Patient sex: F
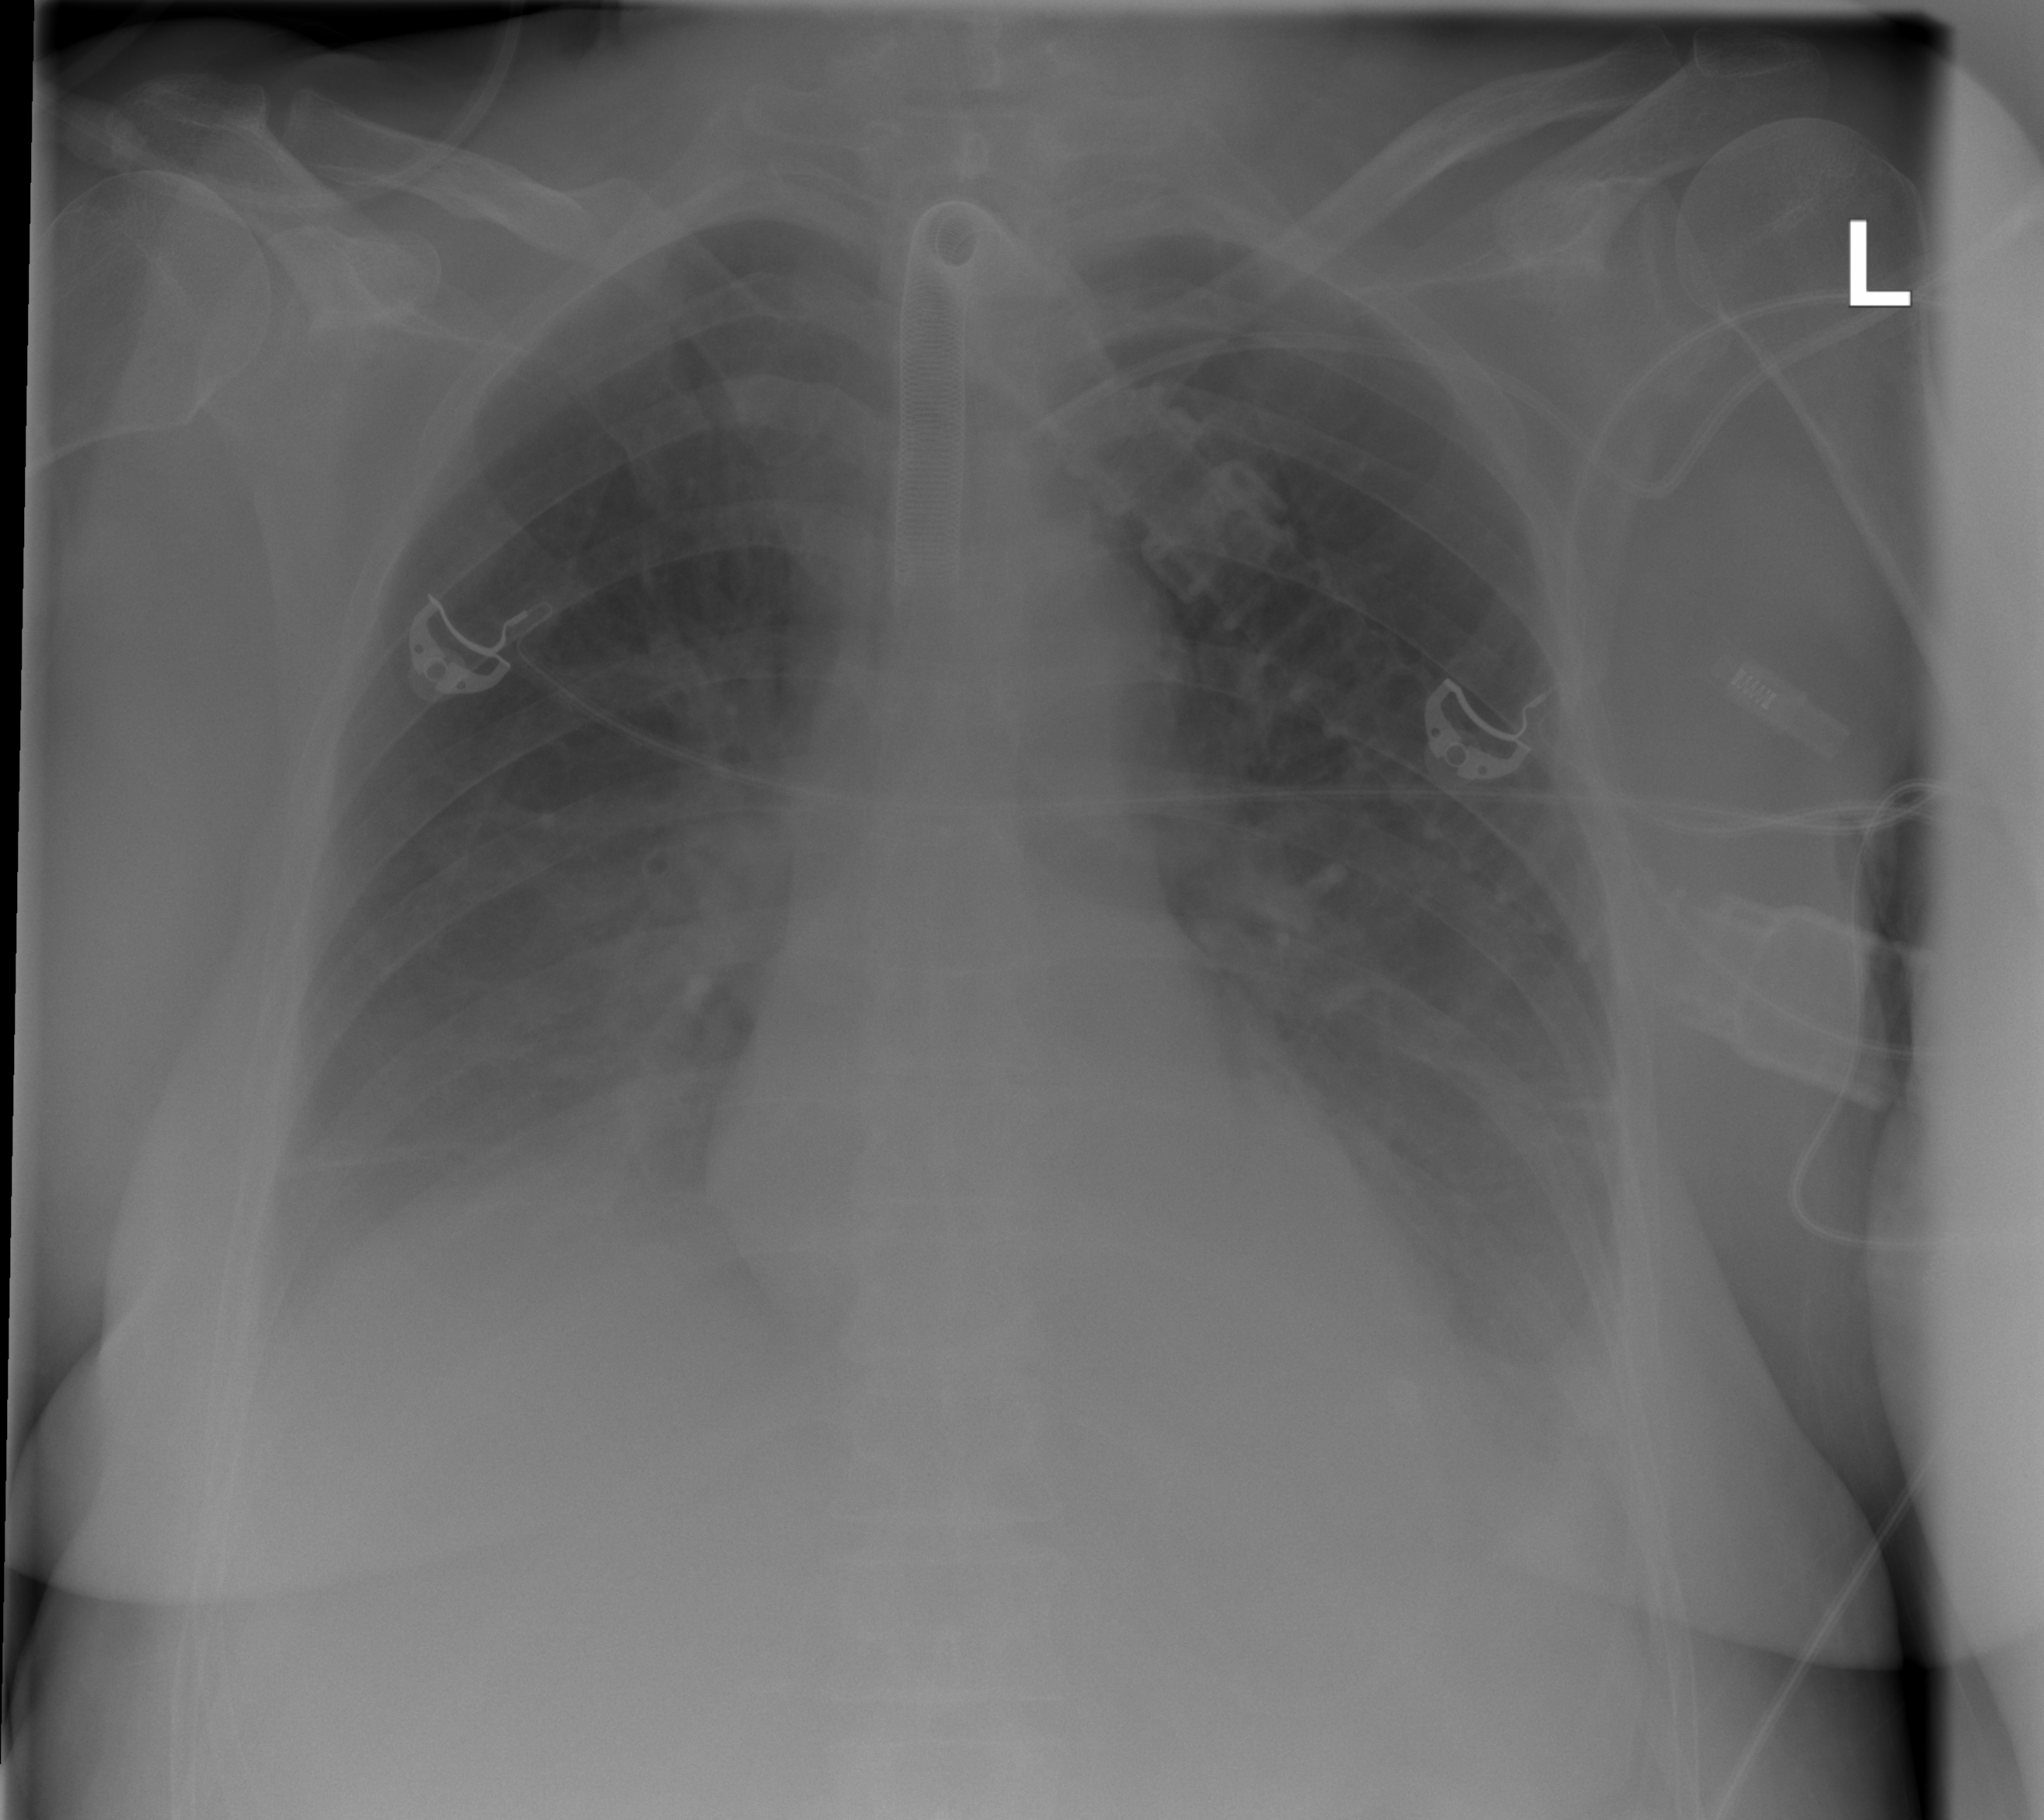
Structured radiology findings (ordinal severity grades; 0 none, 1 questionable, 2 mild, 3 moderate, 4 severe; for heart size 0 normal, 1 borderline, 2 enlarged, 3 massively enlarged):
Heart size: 0
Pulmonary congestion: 0
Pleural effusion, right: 2
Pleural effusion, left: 2
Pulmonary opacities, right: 0
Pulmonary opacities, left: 0
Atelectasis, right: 2
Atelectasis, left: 2